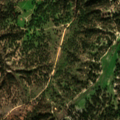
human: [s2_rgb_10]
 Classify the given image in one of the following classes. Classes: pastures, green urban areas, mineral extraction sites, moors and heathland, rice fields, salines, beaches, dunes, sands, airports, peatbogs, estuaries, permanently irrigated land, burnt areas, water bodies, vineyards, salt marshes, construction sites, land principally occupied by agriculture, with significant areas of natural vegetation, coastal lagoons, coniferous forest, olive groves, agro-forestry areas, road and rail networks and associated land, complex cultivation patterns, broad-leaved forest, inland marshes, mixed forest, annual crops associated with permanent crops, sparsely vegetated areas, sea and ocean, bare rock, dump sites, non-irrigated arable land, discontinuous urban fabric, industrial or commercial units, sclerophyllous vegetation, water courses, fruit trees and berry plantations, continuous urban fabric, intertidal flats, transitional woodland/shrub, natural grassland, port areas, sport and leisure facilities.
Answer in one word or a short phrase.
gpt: agro-forestry areas, broad-leaved forest